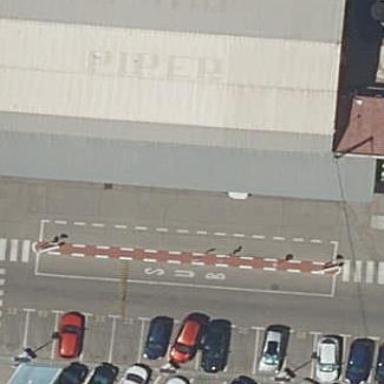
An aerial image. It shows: Parking area with surface.